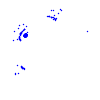
Particle: electron